Question: In my iPad app I want to zoom an image, and, if somebody scrolls the zoomed image for viewing I want to display the portion of the image seen by the person in another image view with a square frame, just like the image below with the red box.
I know I can get scroll and zoom values, but how can I get the position?

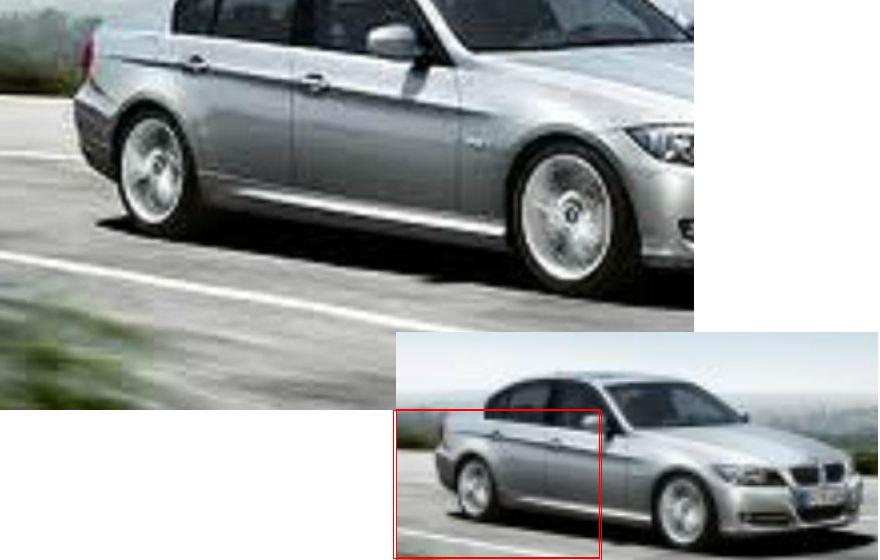
Answer: I dont know how you are zooming it but better way is to use
1. UIScrollView
2. Add imageview to it
3. Use scrollview's delegate methods like (UIView *)viewForZoomingInScrollView:(UIScrollView *)scrollView (void)scrollViewDidZoom:(UIScrollView *)scrollView (void)scrollViewDidEndZooming:(UIScrollView *)scrollView withView:(UIView *)view atScale:(float)scale
You can get zoomed area by ScrollView.contentOffset.x and y. Then use UIGraphic to draw rectange it will be something like this
'''
GRect rect // original frame
UIGraphicsBeginImageContext(rect.size);
CGContextRef context = UIGraphicsGetCurrentContext();
'''
Refer following link for drawing rectangle: <URL>
after finishing drawing rectangle you can get image with rectange by following function
'''
IImage *image = UIGraphicsGetImageFromCurrentImageContext();
//show above image in another imageview
'''